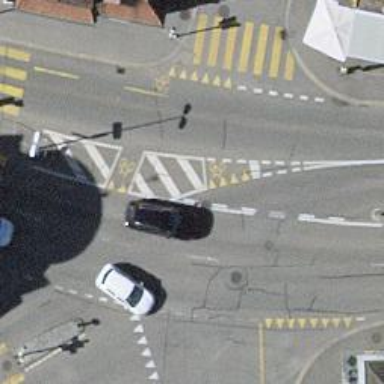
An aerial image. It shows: Road with traffic signals.